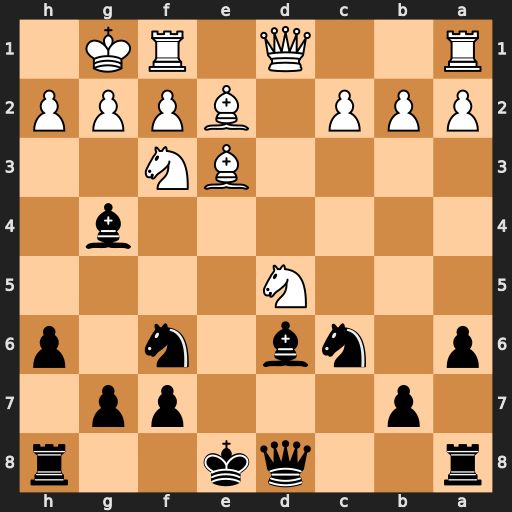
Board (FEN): r2qk2r/1p3pp1/p1nb1n1p/3N4/6b1/4BN2/PPP1BPPP/R2Q1RK1
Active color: b
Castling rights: kq
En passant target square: -
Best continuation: Nxd5 Qxd5 Bxh2+ Nxh2 Qxd5